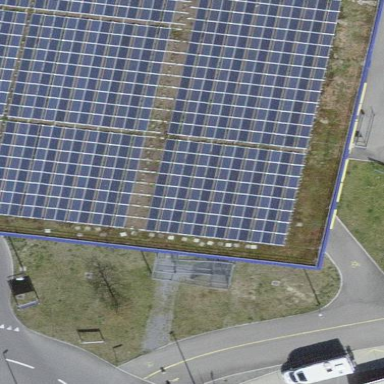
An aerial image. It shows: Solar power generator.